The plot is a Hilbert-envelope spectrum of a rotating bearing's acceleration signal, annotated with the bearing's characteristic defect frequencies. Diagnose the bearing from this image, choosing from: normal, inner_race, outer_race, ball.
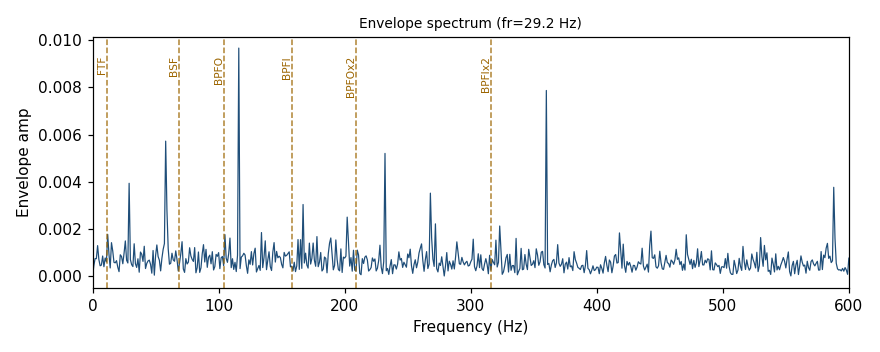
Answer: normal